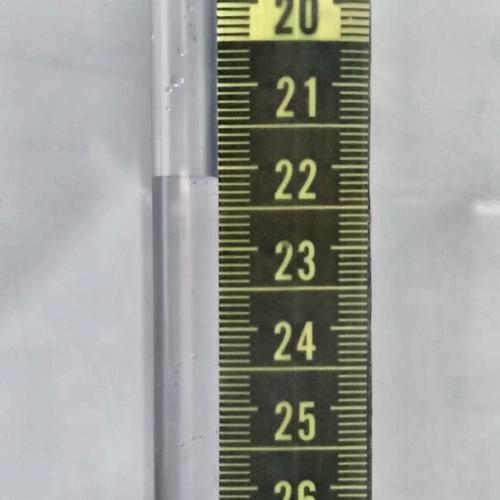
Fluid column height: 22.1 cm